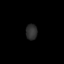
Tissue: lung
Cell type: Others
Senescence score: 0.1842
Nuclear area (px): 173
Mean DAPI intensity: 46.838